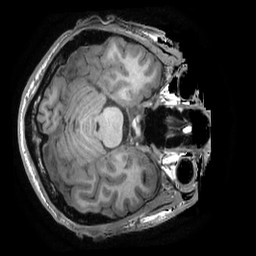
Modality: T1w
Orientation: axial
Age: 34
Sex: male
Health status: healthy
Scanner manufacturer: ge